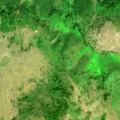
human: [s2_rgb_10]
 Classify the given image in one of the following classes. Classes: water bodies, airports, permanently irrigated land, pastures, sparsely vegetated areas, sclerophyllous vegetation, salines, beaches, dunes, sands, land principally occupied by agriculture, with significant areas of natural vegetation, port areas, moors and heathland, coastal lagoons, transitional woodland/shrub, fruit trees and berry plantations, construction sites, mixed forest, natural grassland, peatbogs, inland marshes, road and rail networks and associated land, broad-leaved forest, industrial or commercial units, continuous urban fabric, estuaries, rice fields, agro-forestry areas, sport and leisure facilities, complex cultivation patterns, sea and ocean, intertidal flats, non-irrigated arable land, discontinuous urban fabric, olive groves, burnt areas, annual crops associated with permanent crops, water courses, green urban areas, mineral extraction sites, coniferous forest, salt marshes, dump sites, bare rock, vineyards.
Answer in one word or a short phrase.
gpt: broad-leaved forest, natural grassland, transitional woodland/shrub